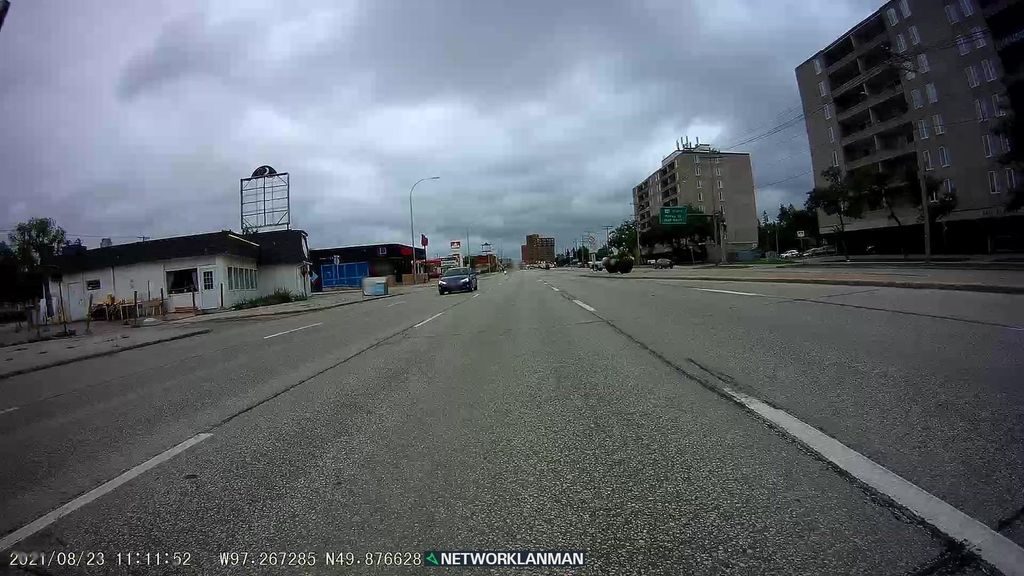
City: winnipeg